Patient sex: M
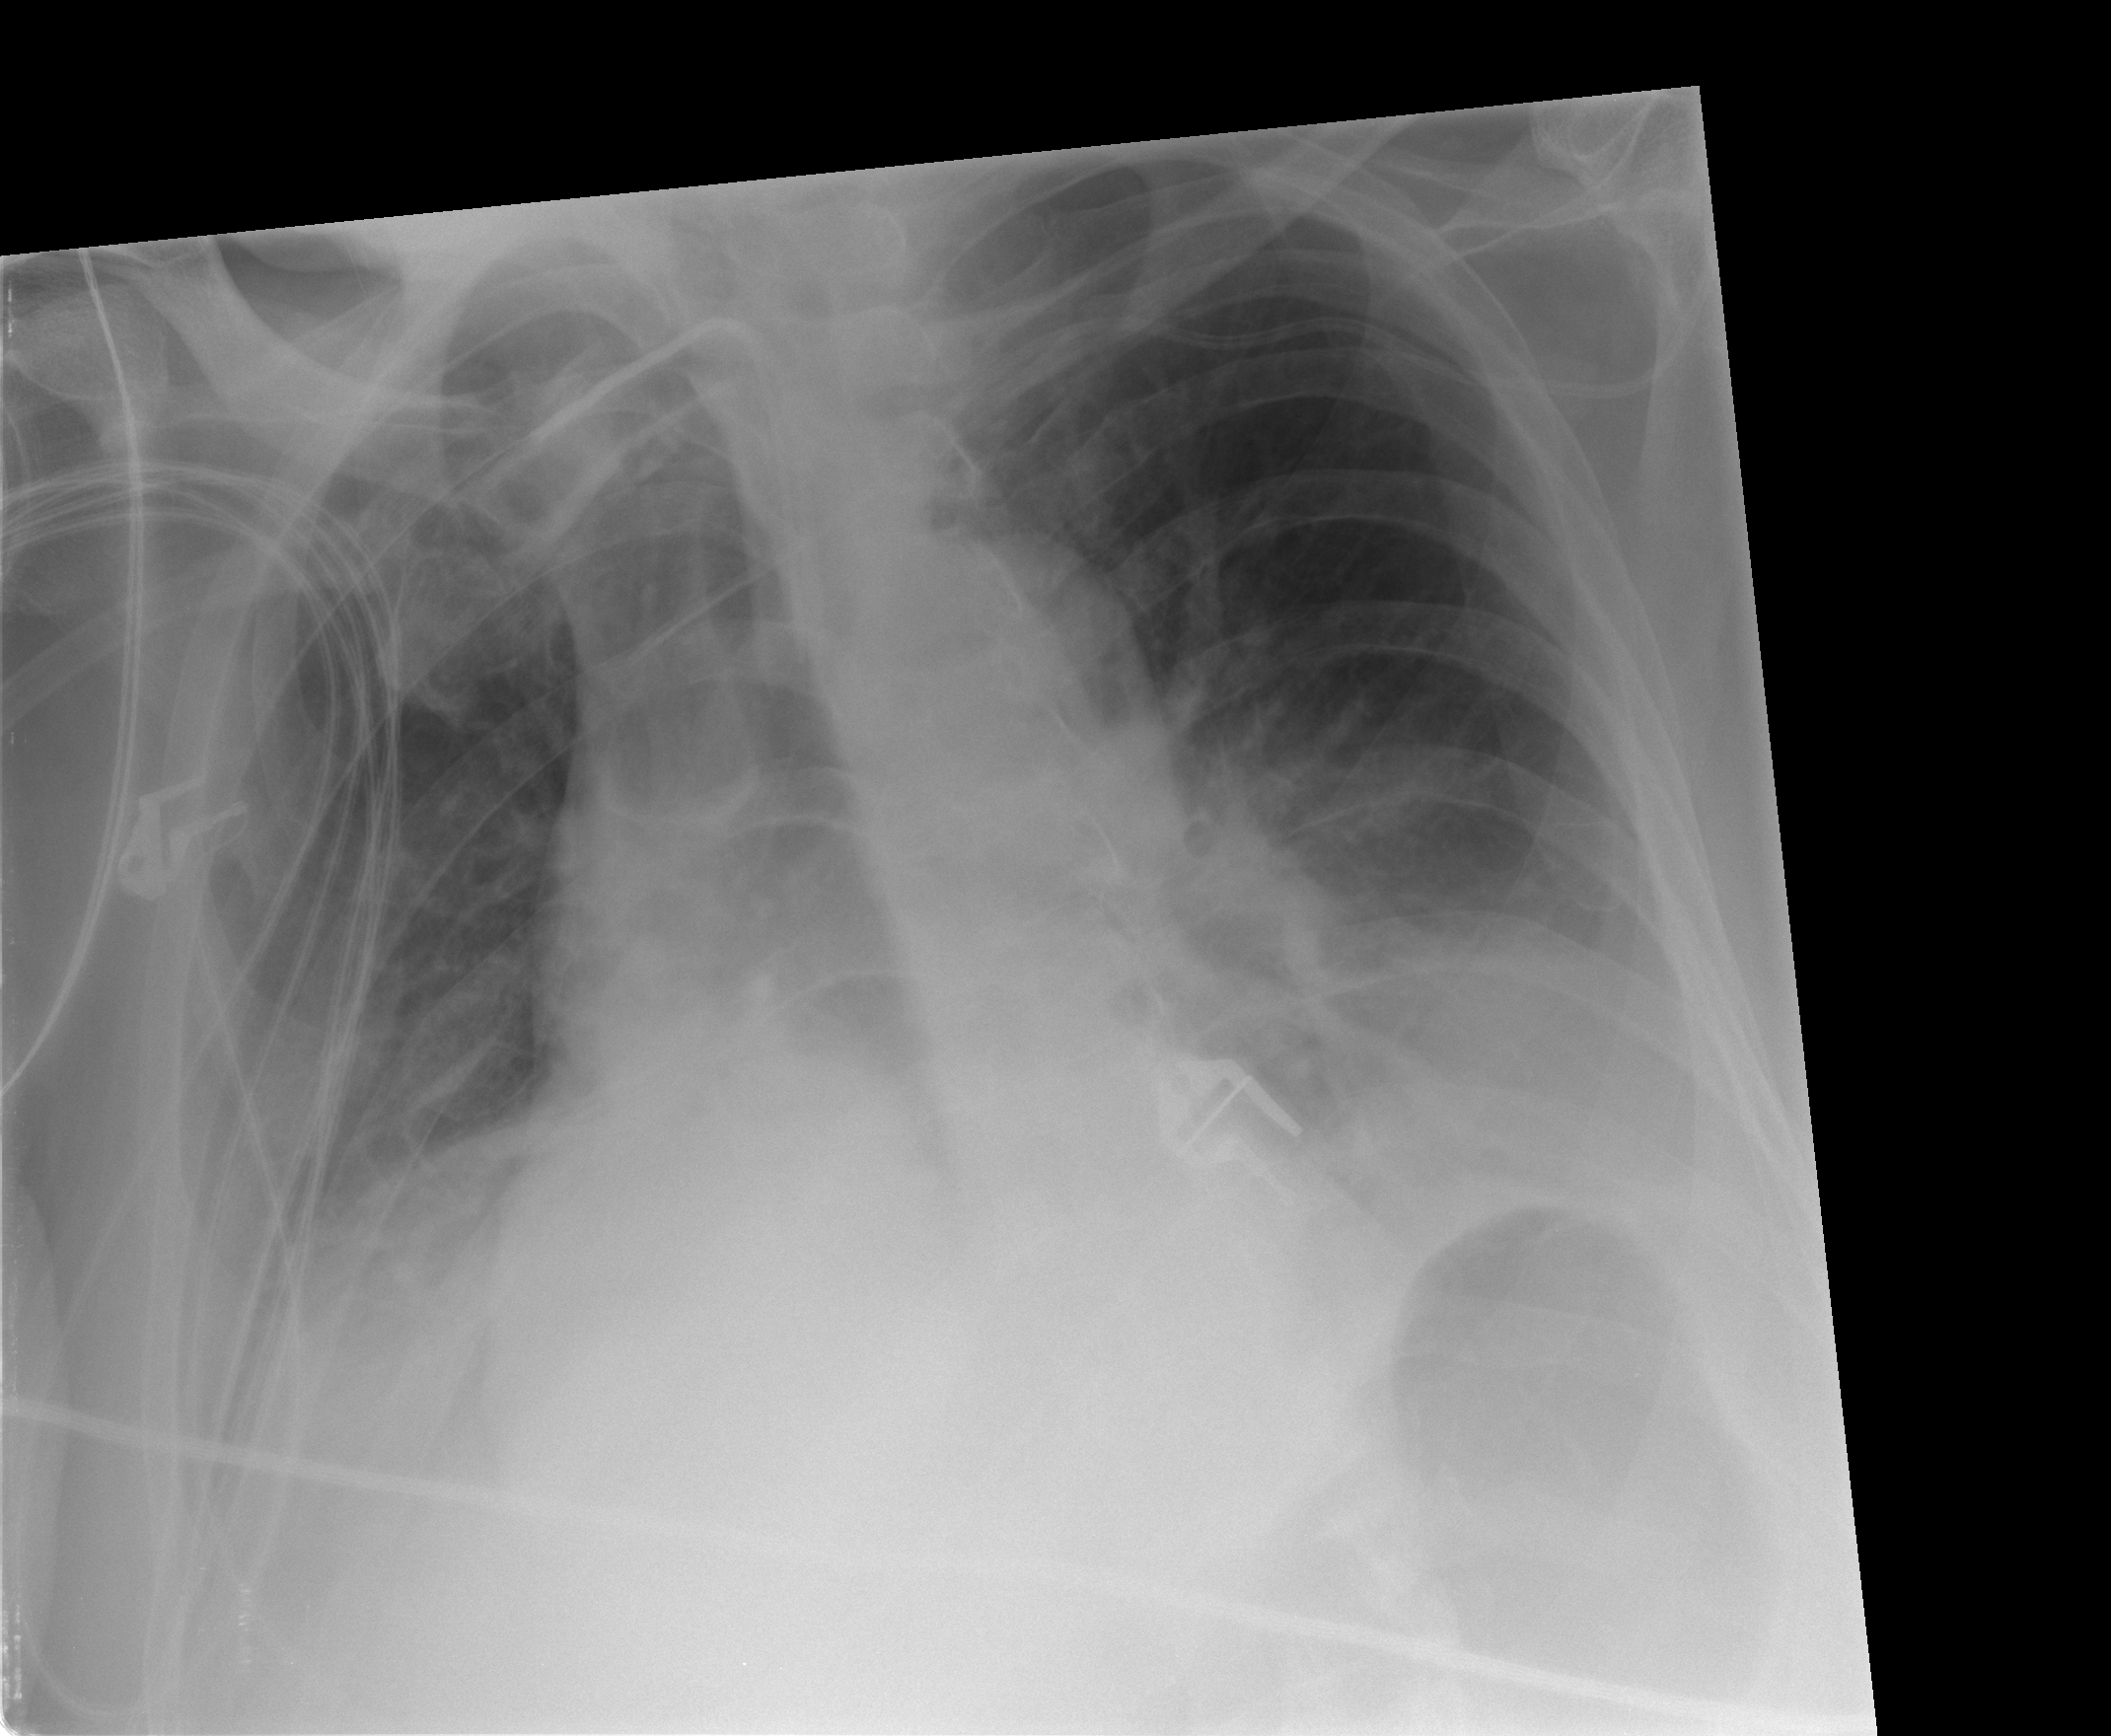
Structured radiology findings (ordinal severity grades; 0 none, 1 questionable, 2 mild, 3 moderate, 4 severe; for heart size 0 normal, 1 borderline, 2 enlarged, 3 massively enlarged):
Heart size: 1
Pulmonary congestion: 0
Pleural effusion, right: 2
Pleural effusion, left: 2
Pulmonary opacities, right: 2
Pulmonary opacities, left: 0
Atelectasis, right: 2
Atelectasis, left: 2